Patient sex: F
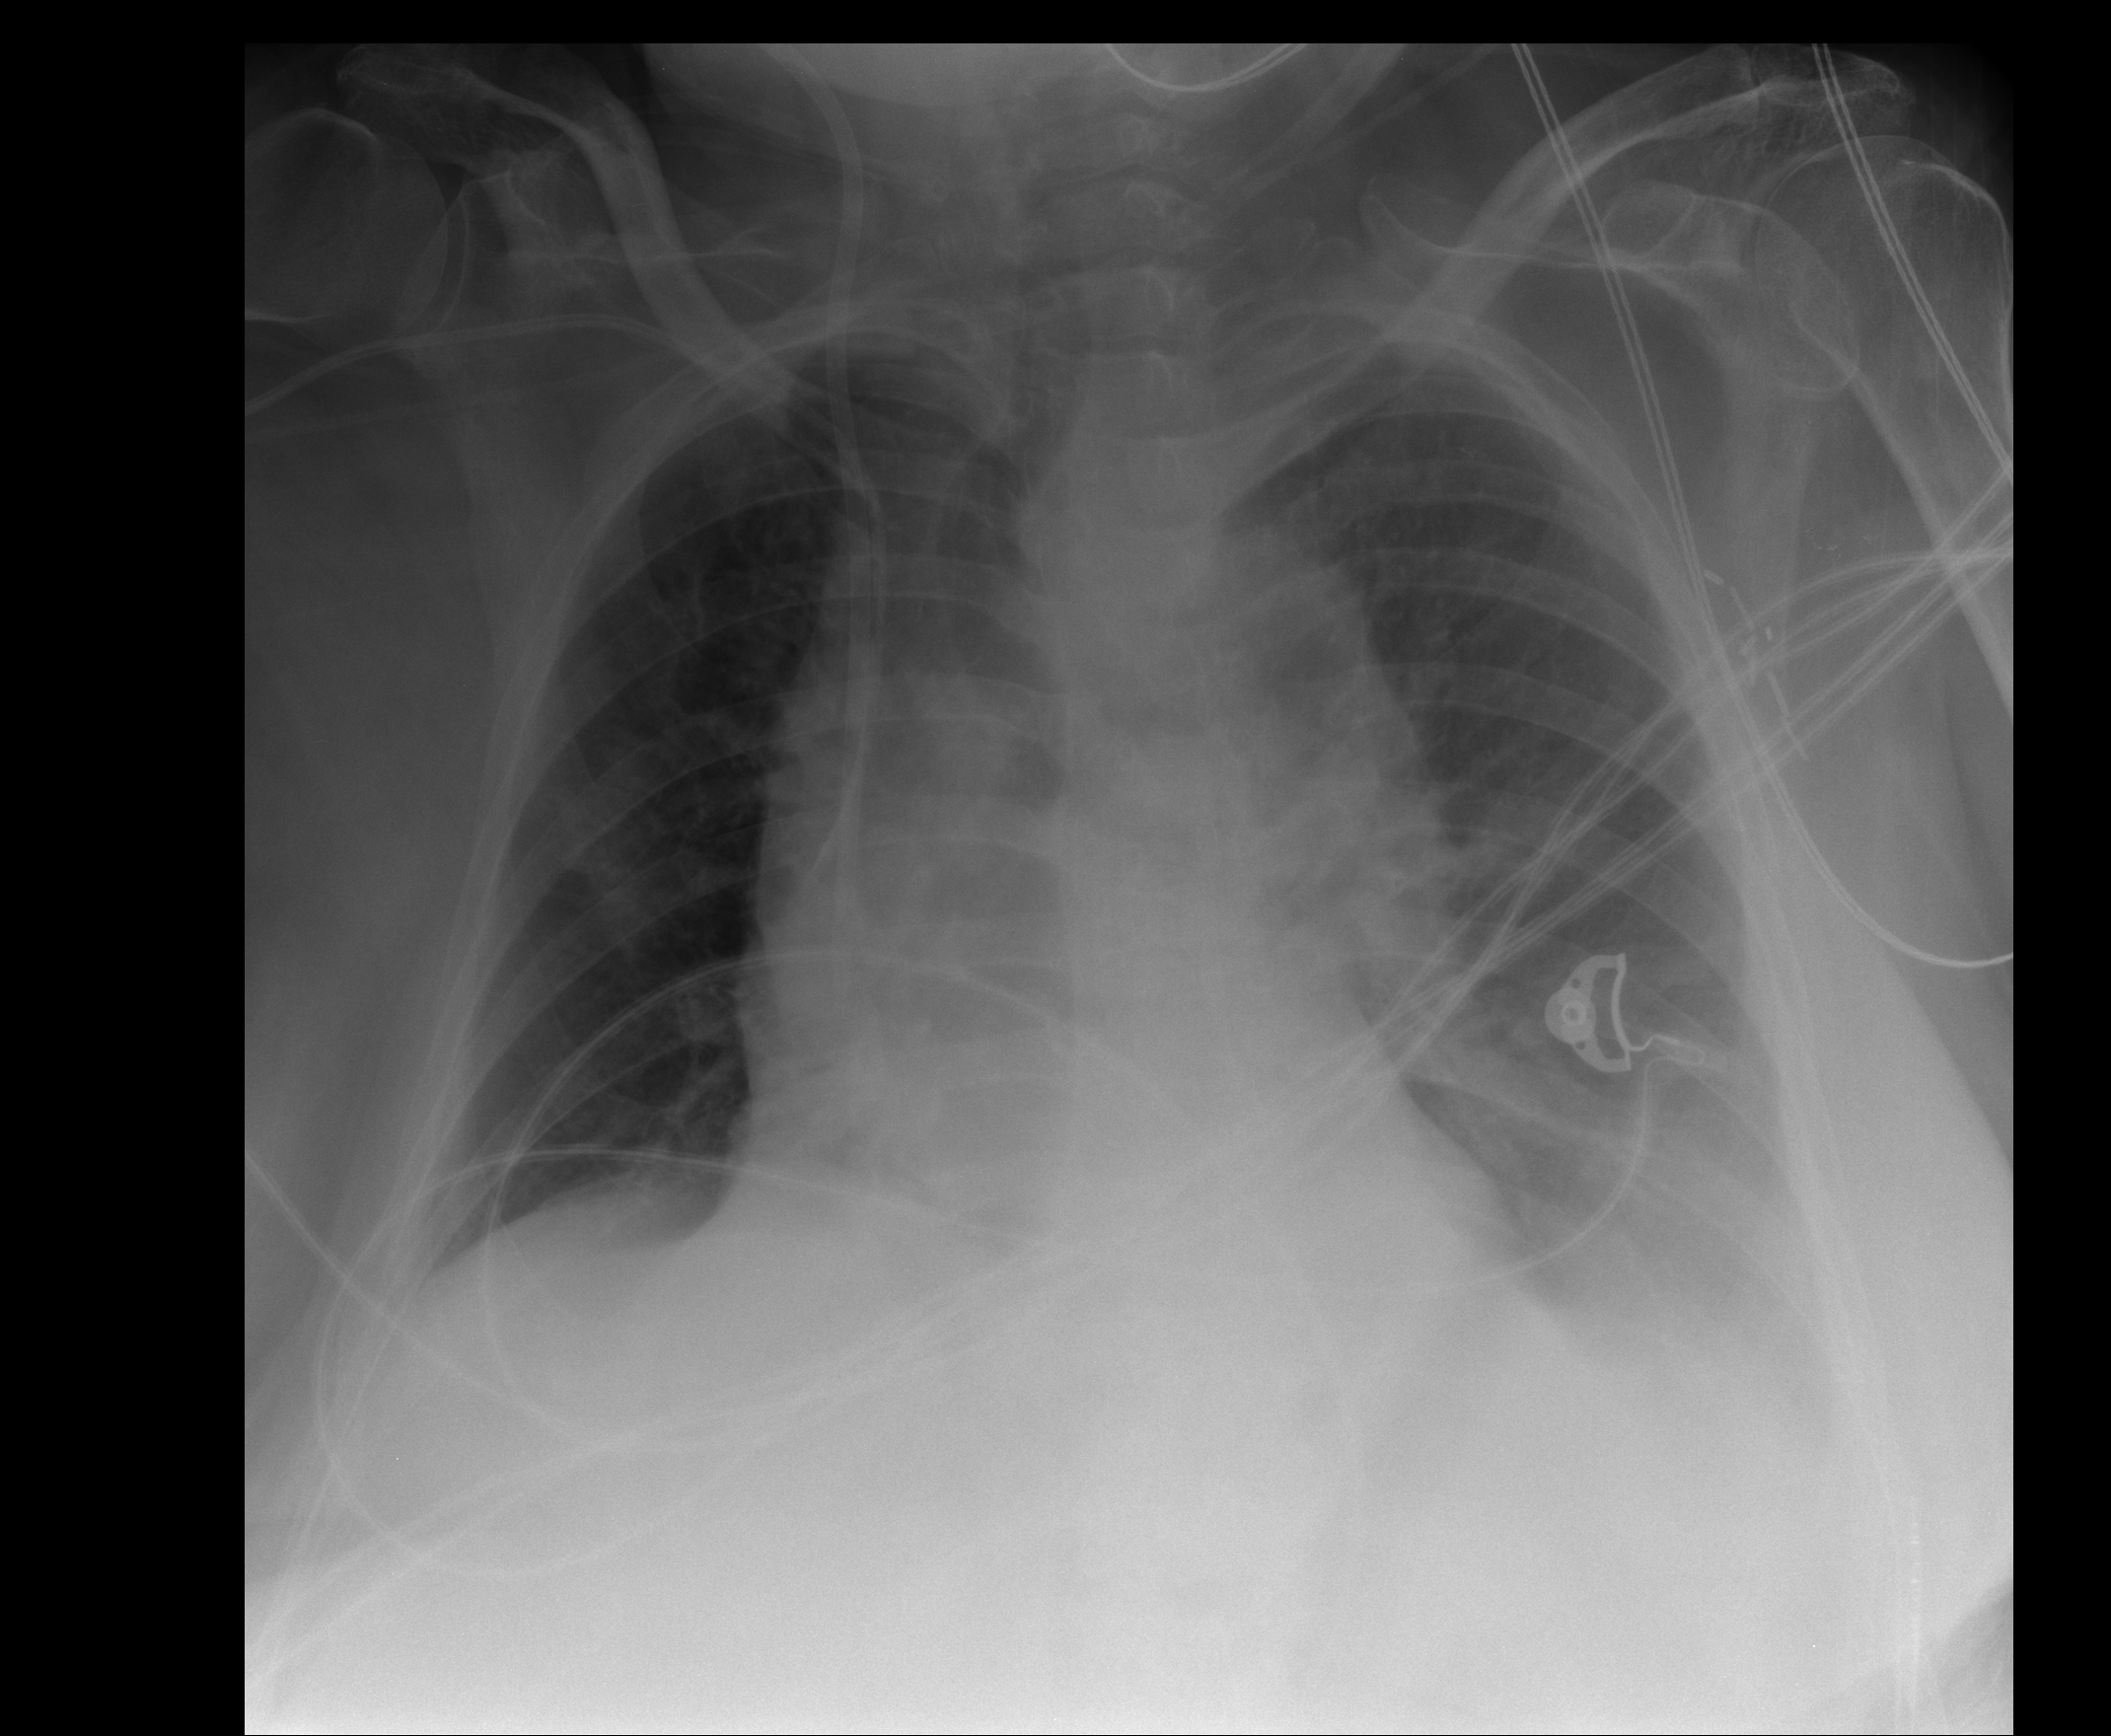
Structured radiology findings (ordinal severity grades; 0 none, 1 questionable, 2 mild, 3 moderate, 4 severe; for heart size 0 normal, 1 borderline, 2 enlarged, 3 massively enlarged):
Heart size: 2
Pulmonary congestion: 2
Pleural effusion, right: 2
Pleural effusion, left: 3
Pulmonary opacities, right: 0
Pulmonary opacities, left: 0
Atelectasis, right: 2
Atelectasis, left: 3